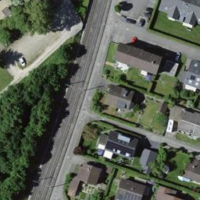
EUNIS habitat code: 54
Species observed at this site:
Clematis vitalba